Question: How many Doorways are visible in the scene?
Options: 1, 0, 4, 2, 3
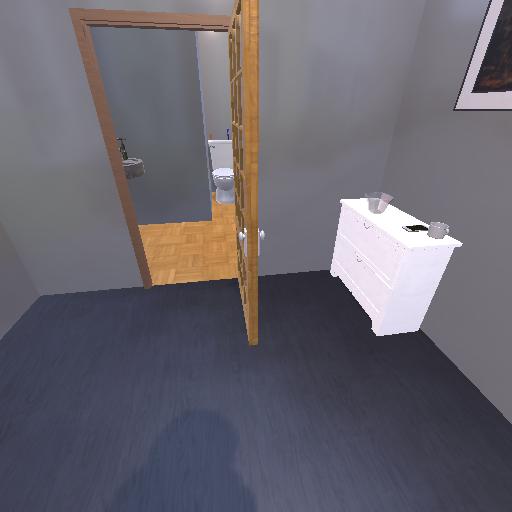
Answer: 1